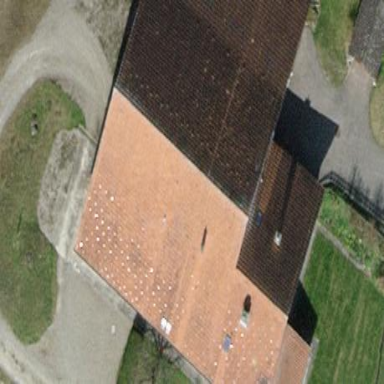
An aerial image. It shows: Farm building with gabled roof.